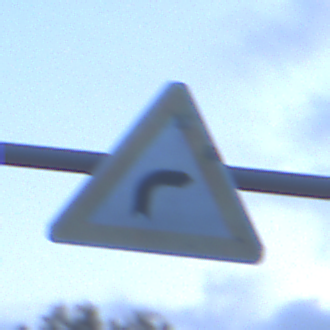
Verkehrszeichen: KurveRechts
Umgebung: Outdoor, Urban
Tageszeit: Dawn
Wetter: PartlyCloudy
Licht: Natural
Jahreszeit: NotSpecified
Kontrast: LowContrast